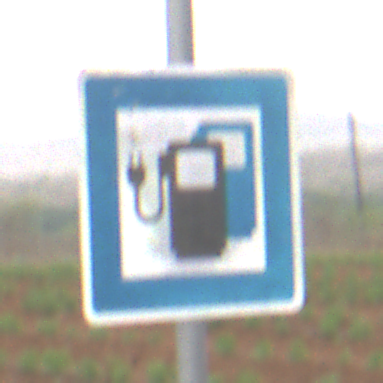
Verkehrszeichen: LadestationFuerElektrofahrzeuge
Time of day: Midday
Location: Outdoor (Nature)
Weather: PartlyCloudy
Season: NotSpecified
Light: Natural